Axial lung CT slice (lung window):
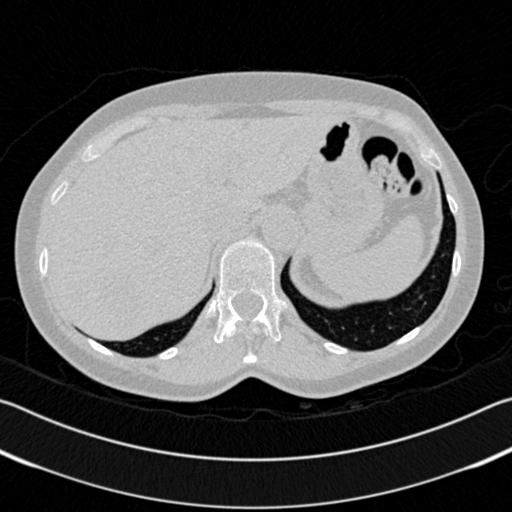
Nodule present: no